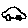
Label: car